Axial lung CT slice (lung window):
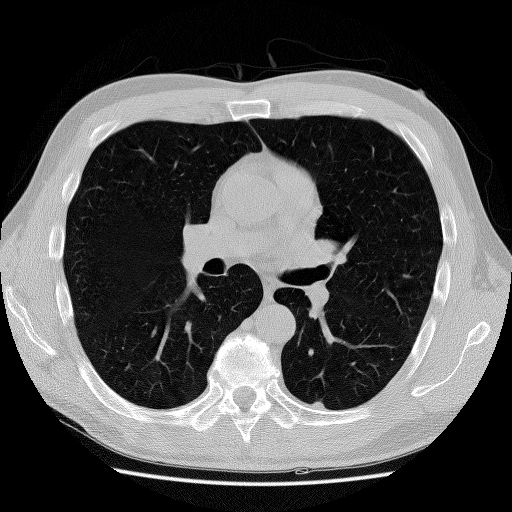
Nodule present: yes
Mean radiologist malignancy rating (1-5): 2